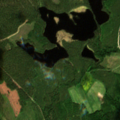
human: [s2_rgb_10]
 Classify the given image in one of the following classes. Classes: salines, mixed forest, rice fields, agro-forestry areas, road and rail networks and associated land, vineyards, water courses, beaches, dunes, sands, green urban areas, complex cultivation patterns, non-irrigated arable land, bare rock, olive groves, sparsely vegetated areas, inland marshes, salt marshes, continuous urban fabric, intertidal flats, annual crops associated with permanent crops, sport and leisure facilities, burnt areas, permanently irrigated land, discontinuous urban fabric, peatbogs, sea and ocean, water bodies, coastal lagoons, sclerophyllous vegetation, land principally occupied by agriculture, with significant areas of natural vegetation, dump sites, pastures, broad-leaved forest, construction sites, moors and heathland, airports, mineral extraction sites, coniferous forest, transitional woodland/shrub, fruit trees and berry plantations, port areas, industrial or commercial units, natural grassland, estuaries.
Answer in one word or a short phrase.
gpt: coniferous forest, transitional woodland/shrub, water bodies